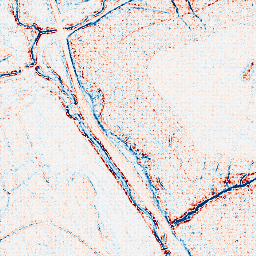
Category: edge_preserving
Decomposition family: bilateral
Decomposition parameters: d: 5
sigma_color: 100
sigma_space: 50
Upsampling method: sinc_hamming
Upsampling parameters: scale: 4
kernel_size: 4
Upsampling scale: 4